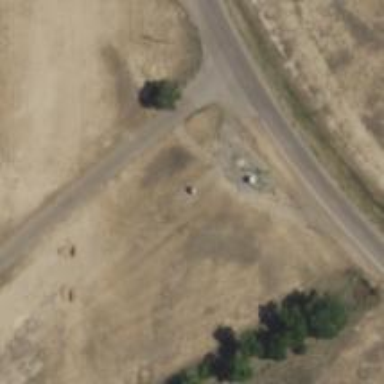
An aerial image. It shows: Military bunker for protection and defense.